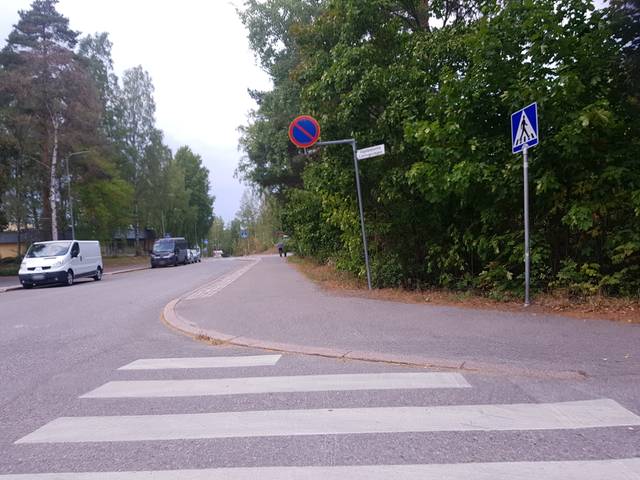
Region: Finland
Coordinates: 60.233, 24.95